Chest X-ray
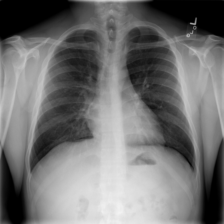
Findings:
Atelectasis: negative
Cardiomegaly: negative
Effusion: negative
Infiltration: negative
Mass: negative
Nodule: negative
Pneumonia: negative
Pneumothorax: negative
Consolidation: negative
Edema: negative
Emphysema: negative
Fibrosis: negative
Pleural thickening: negative
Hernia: negative